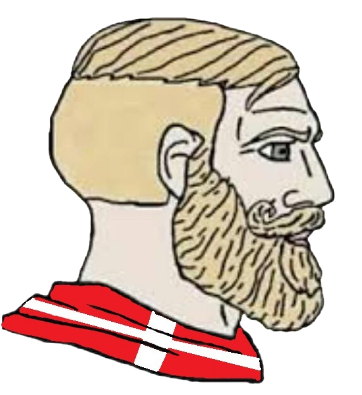
Label: 4_Yes_Chad